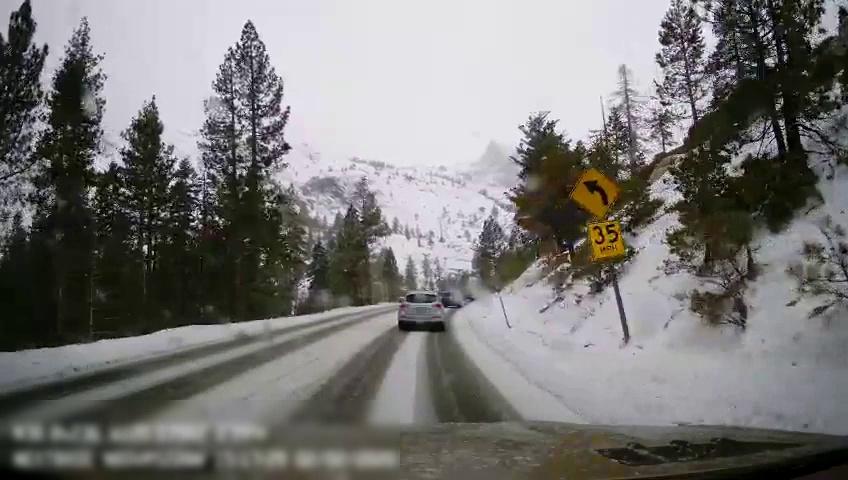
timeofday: Day
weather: Snowy
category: Drivable Space
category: Vehicles | Car
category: Vehicles | Car
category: Vehicles | Car
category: Traffic | Signs
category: Traffic | Signs